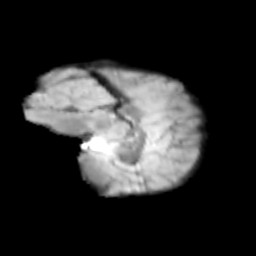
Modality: T2w
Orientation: sagittal
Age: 11
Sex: female
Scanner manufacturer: siemens
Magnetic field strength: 3 T
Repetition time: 3.8 s
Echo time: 0.07 s